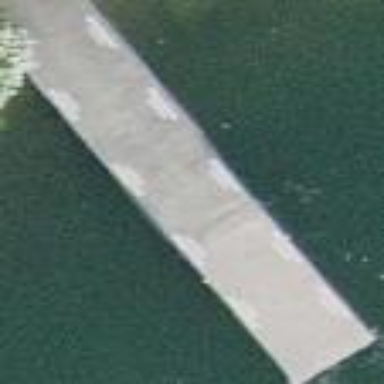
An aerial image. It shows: Man-made pier.